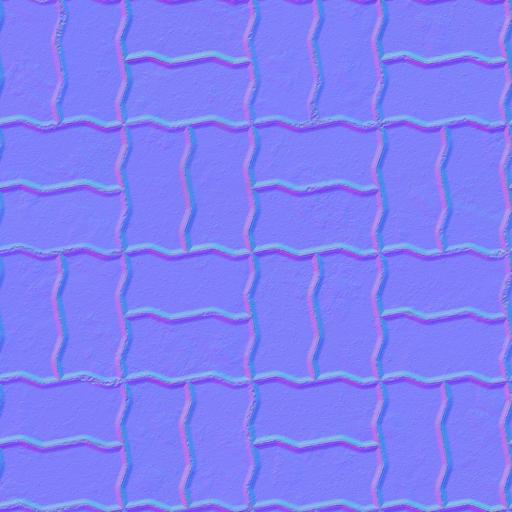
interlocking paved pavement paving stones